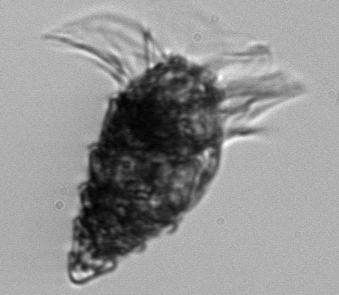
Label: Laboea_strobila